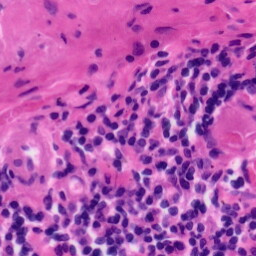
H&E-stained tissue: Tonsil